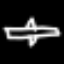
Label: airplane